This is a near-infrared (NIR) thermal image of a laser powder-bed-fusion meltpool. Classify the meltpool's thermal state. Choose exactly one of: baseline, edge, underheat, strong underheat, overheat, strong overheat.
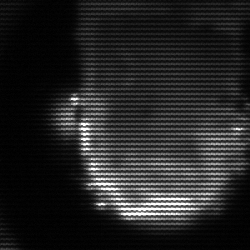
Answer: baseline